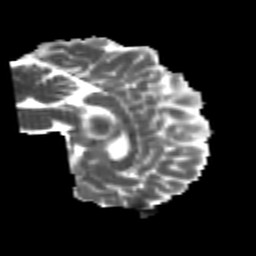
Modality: MD
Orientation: sagittal
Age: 24
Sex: male
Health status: healthy
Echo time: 0.074 s